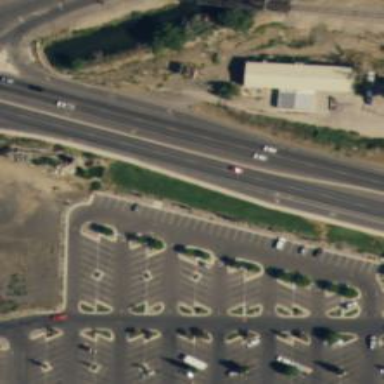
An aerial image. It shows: Asphalt trunk highway with separate sidewalks.